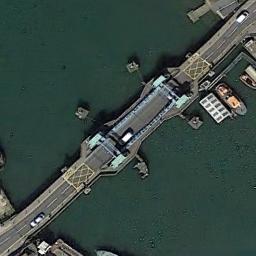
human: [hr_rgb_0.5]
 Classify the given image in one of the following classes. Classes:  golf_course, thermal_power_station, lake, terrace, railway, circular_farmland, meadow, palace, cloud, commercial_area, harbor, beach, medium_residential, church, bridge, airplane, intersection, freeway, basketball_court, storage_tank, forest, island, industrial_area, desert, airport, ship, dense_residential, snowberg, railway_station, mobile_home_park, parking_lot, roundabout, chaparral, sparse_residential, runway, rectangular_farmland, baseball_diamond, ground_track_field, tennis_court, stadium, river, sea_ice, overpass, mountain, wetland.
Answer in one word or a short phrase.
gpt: bridge